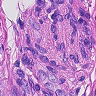
Metastatic tissue present: yes